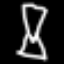
Label: hourglass